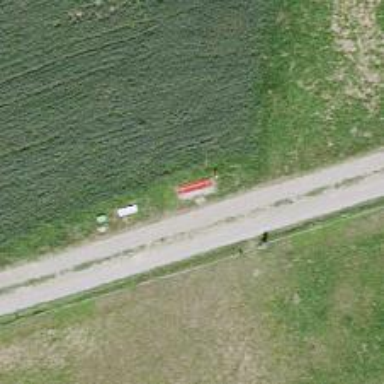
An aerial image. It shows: Red bench.